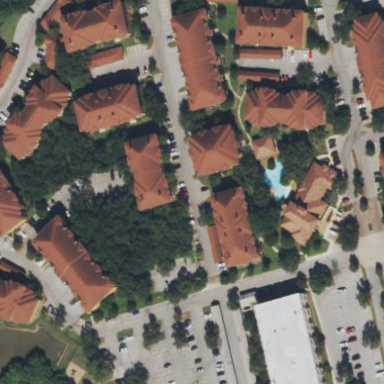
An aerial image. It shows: Residential area with apartments.